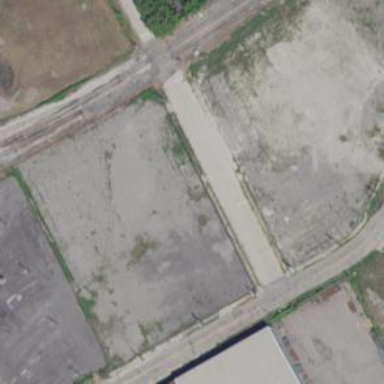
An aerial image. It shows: Brownfield site.